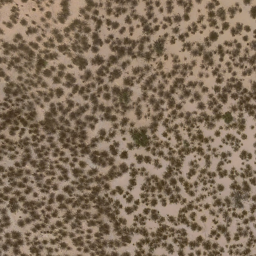
Label: chaparral